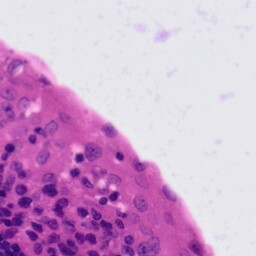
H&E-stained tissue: Tonsil